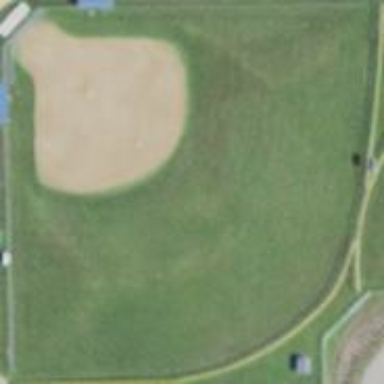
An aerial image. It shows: Baseball pitch for leisure land.